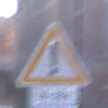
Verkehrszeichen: Gefahrenstelle
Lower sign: ZeitangabenOhneBeschraenkungAufWochentage1
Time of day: SunriseSunset
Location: Outdoor (Urban)
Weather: Clear
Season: NotSpecified
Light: Natural